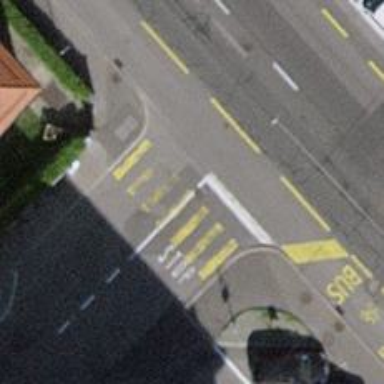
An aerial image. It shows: Stop road.